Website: home-depot
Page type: customer-info-address
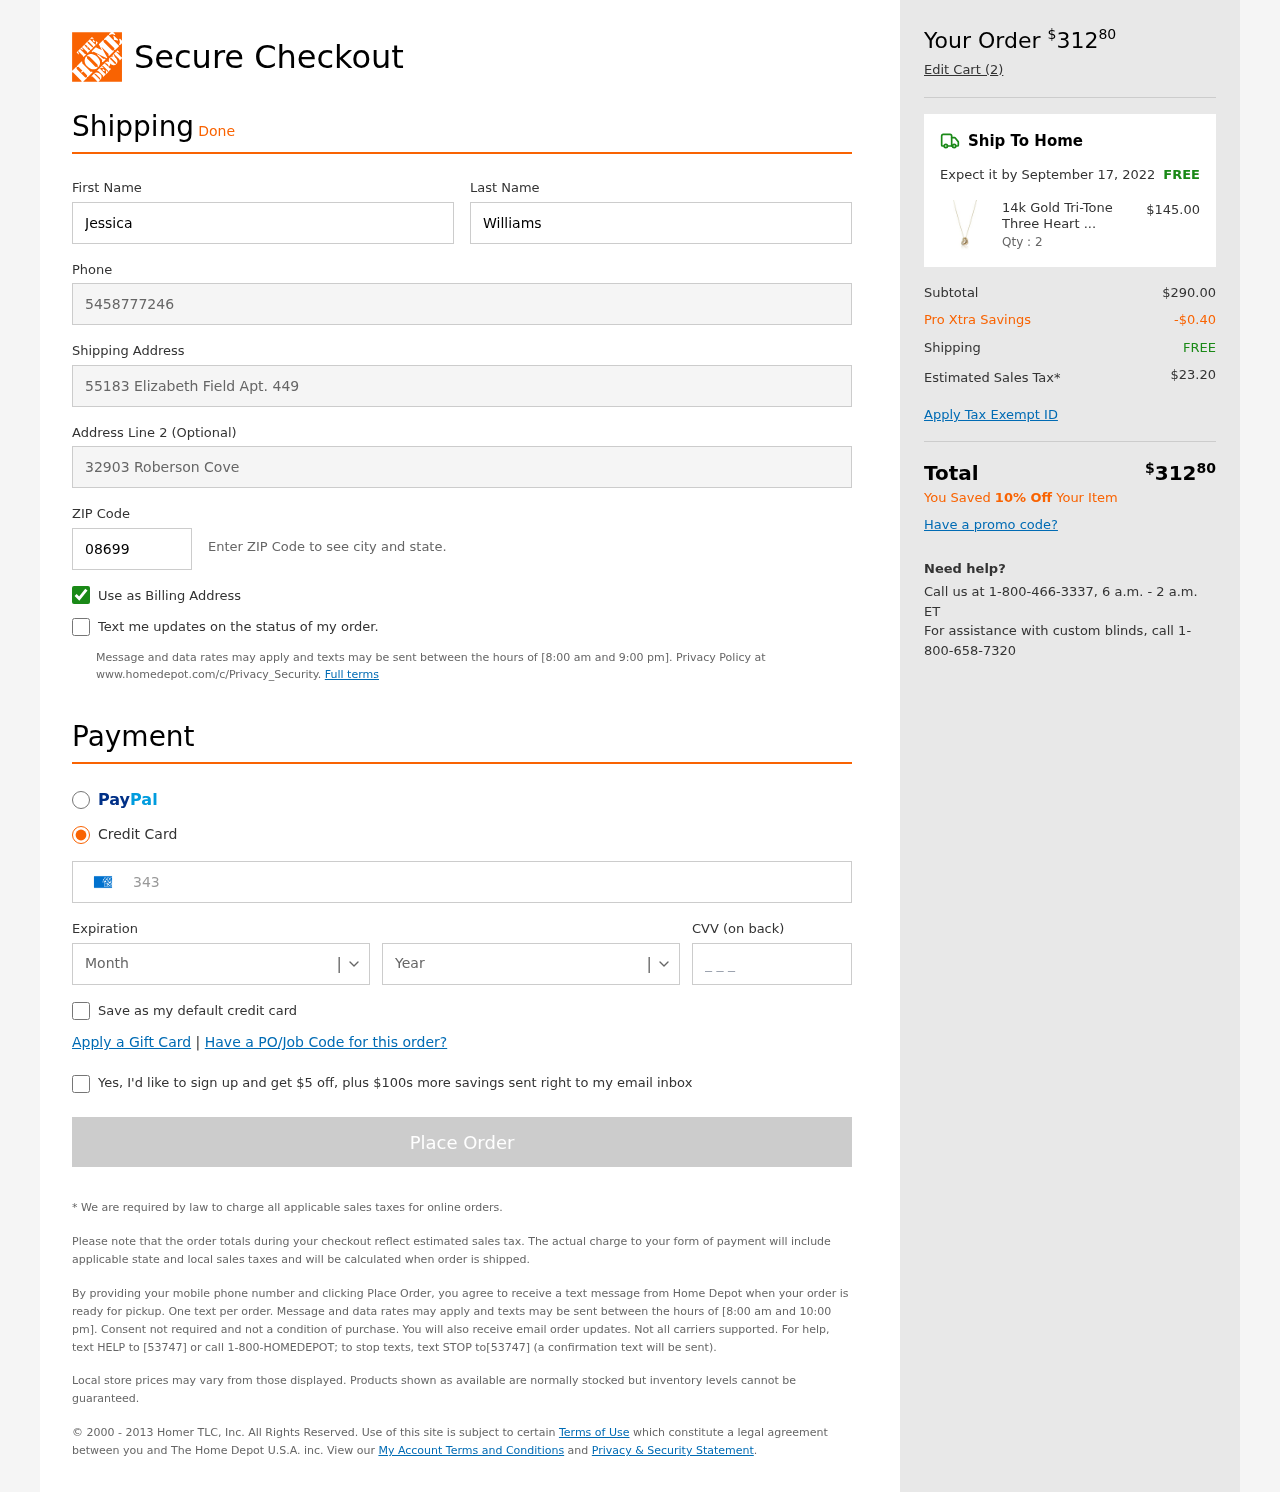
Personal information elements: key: PII_CARD_CVV
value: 8625
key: PII_CARD_EXPIRY_MONTH
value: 02
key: PII_CARD_EXPIRY_YEAR
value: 30
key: PII_CARD_NUMBER
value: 3431 4482 0776 435
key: PII_FIRSTNAME
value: Jessica
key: PII_LASTNAME
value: Williams
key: PII_PHONE
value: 5458777246
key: PII_POSTCODE
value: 08699
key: PII_STREET
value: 55183 Elizabeth Field Apt. 449
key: PII_STREET2
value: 32903 Roberson Cove
Product elements: key: PRODUCT1_NAME
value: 14k Gold Tri-Tone Three Heart Pendant Necklace, 18"
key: PRODUCT1_PRICE
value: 145
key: PRODUCT1_QUANTITY
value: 2
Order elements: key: ORDER_TOTAL
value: $31280
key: ORDER_NUM_ITEMS
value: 2
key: ORDER_DELIVERY_DATE
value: September 17, 2022
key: ORDER_SHIPPING_COST
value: FREE
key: ORDER_SUBTOTAL
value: $290.00
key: ORDER_DISCOUNT
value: -$0.40
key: ORDER_SHIPPING_COST2
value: FREE
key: ORDER_TAX
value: $23.20
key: ORDER_TOTAL2
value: $31280
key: ORDER_SAVINGS_MESSAGE
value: You Saved 10% Off Your Item